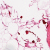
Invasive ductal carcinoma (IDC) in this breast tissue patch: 0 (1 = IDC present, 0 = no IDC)